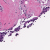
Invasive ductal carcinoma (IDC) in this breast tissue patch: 0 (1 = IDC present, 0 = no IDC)